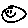
Label: smiley face